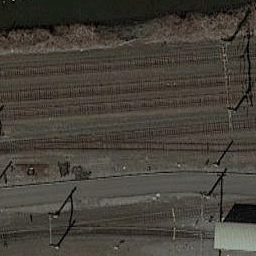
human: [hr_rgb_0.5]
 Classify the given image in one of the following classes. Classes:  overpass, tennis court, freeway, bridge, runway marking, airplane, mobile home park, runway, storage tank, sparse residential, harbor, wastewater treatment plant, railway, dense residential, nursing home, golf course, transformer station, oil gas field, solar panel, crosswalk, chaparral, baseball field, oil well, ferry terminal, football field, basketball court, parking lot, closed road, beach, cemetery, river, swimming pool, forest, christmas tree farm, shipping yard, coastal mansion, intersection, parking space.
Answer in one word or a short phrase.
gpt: railway